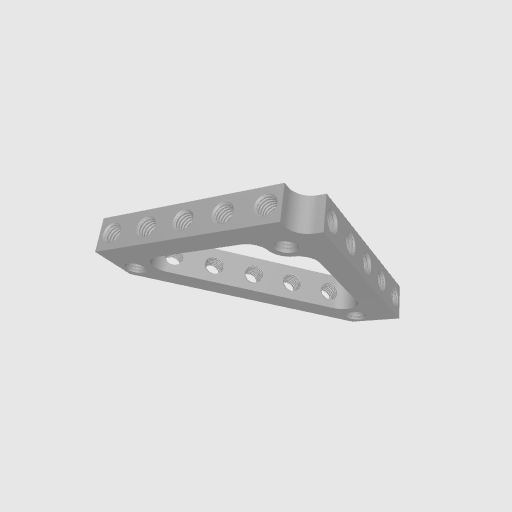
Part: GussetedAngleMount2-1